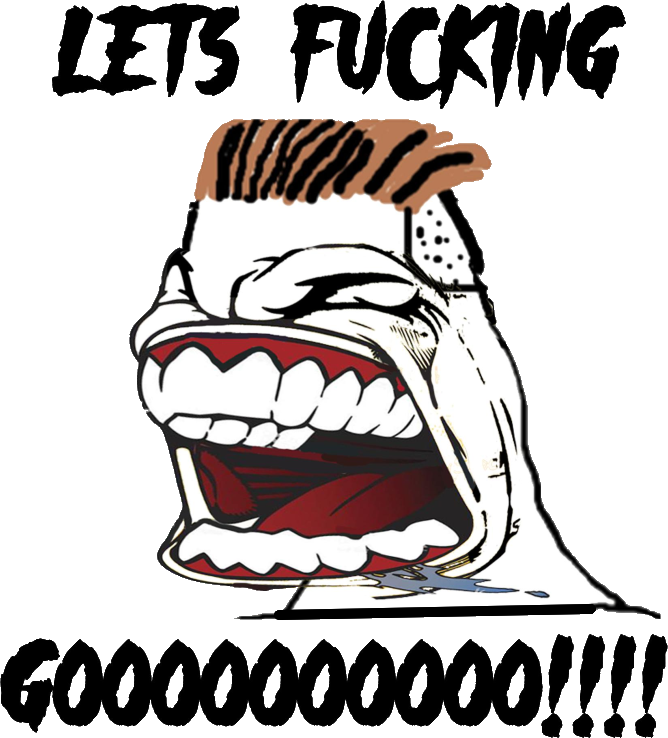
Label: 5_Zoomer